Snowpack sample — Buffalo Mountain, Silverthorne, Colorado, USA (2/22/26, 2:02 PM MST)
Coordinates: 39.622, -106.113
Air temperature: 33 °F
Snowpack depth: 63 cm
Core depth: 20 cm
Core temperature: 23 °F
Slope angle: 11°, slope face: 116°
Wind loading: low
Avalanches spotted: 0
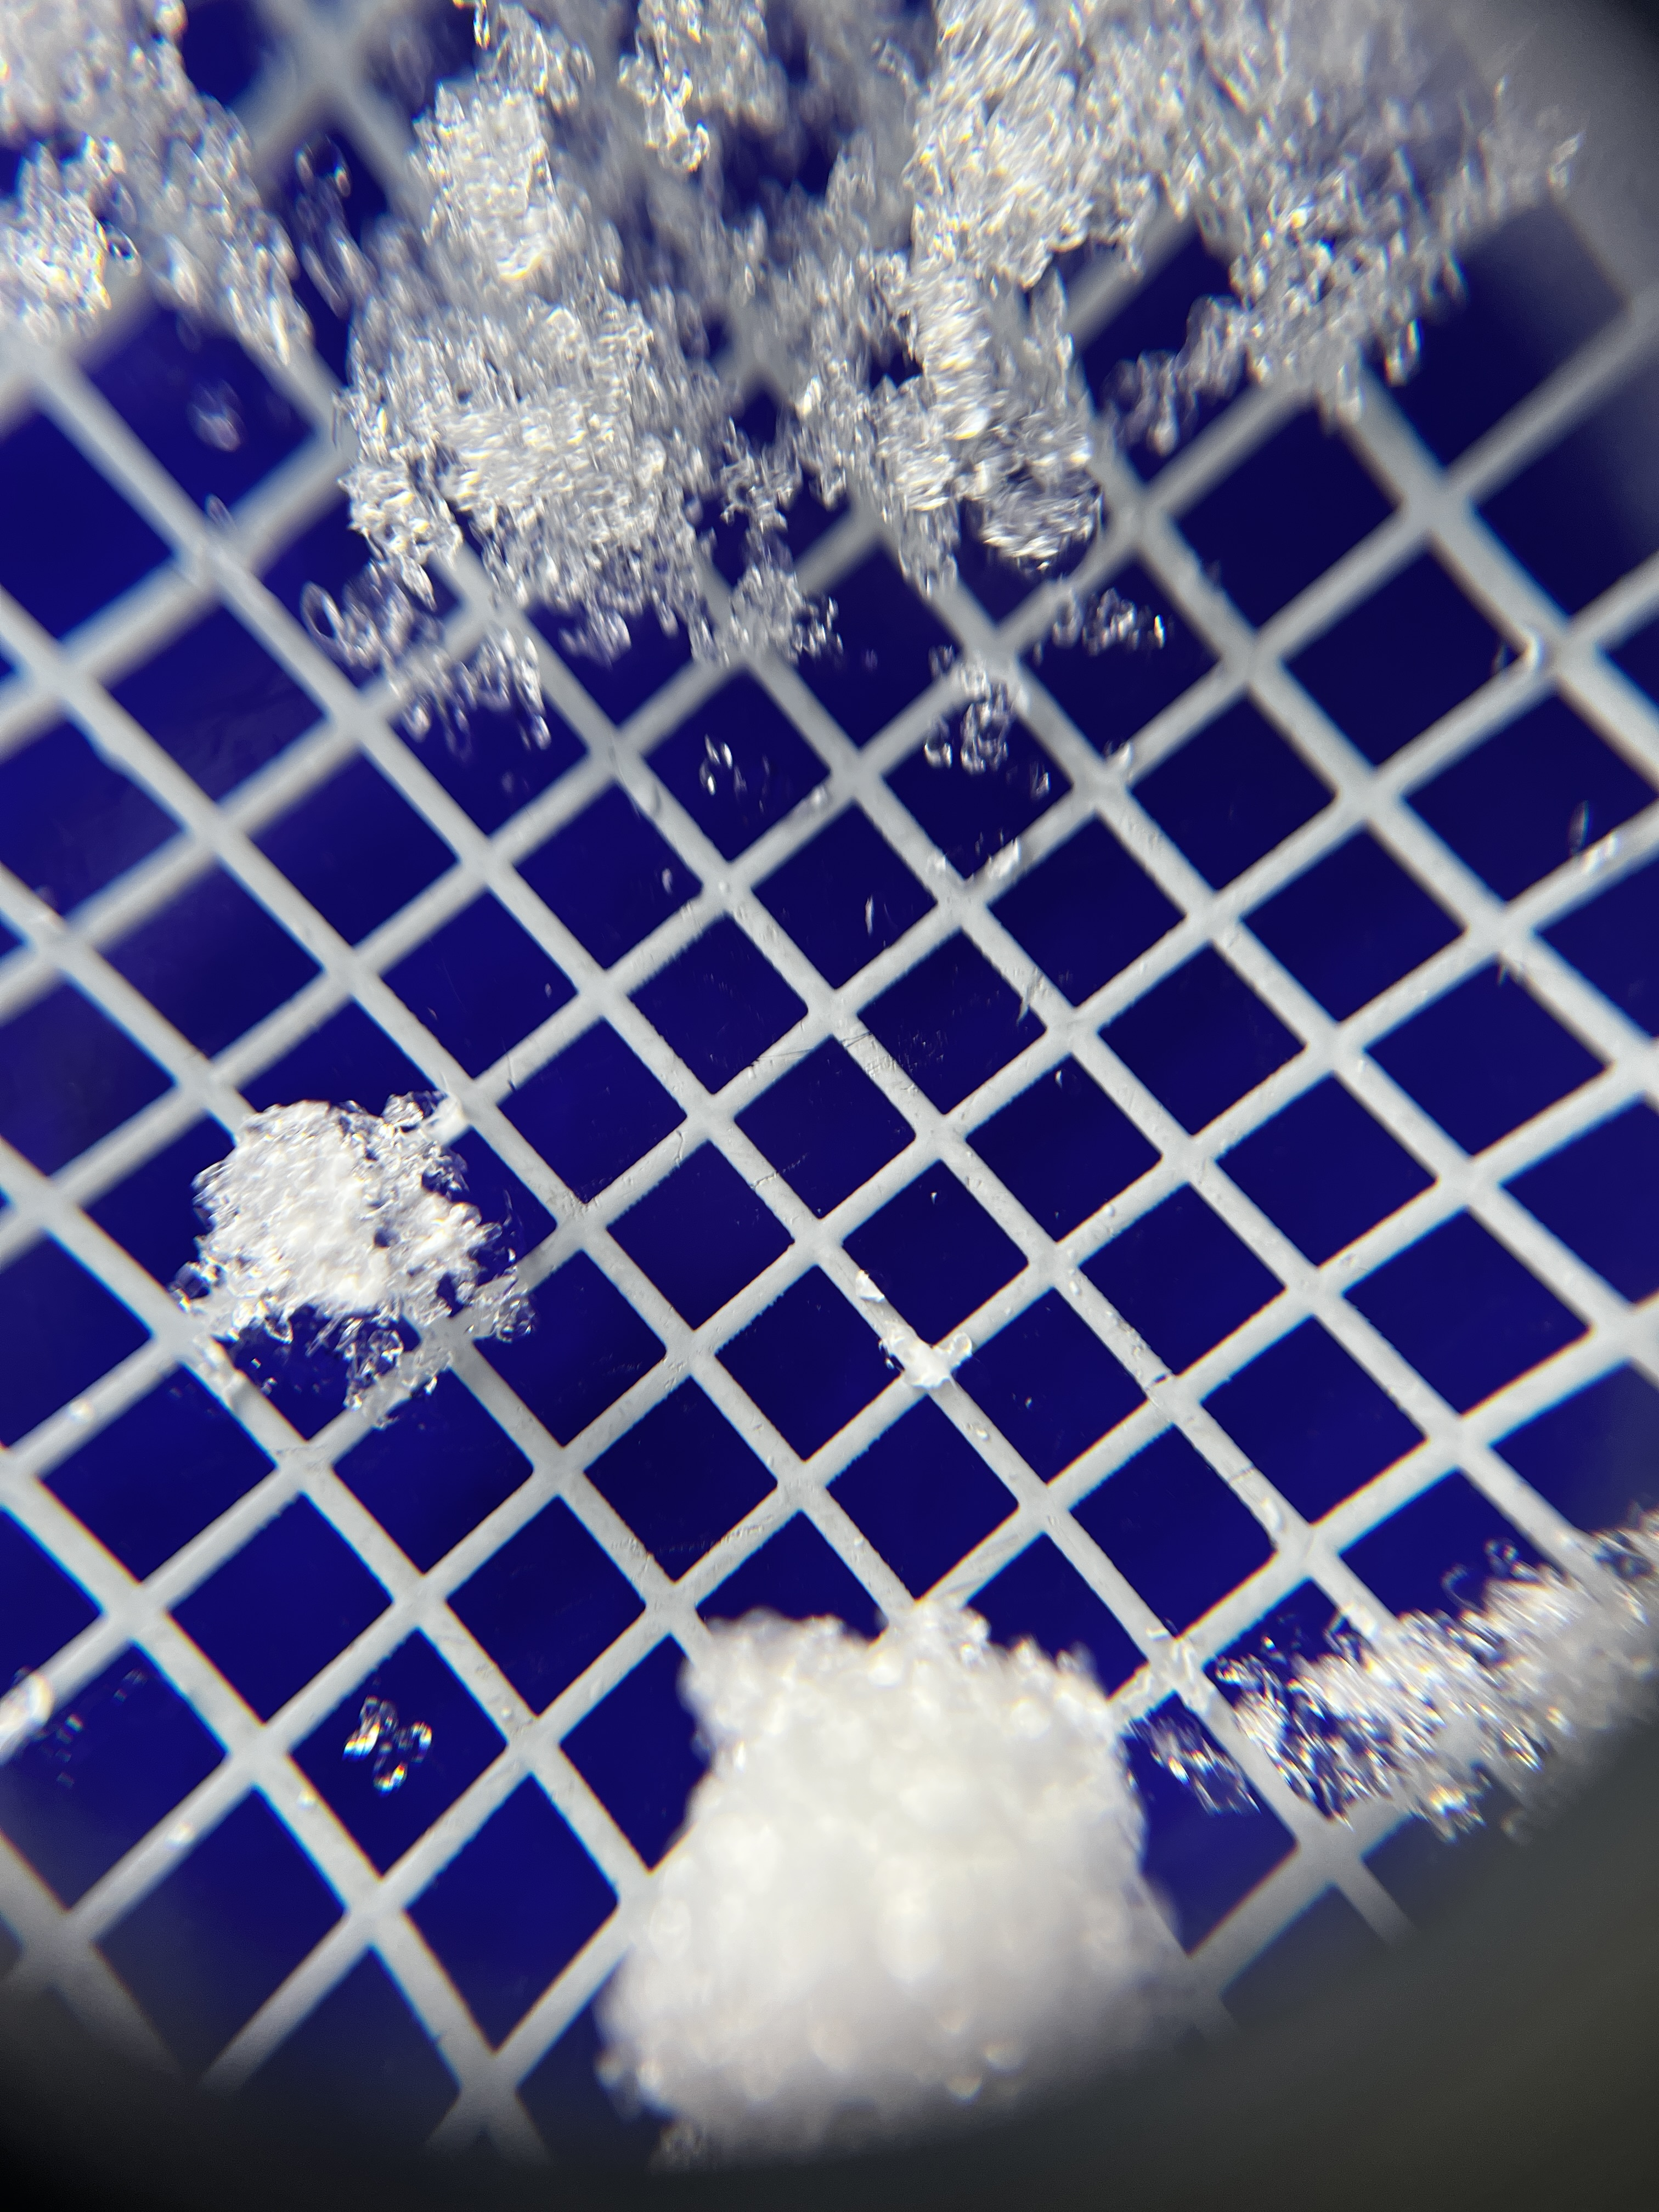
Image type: magnified_profile
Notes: In a firebreak similar to site 1, minimal wind loading with no spotted avalanches (not many faces in view though)